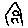
Label: house